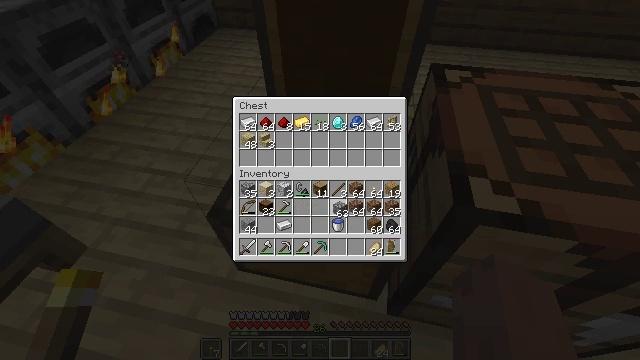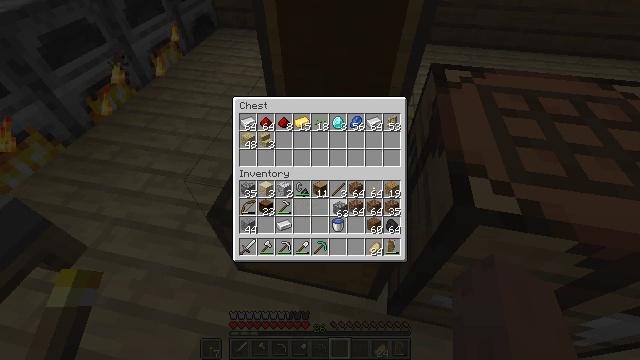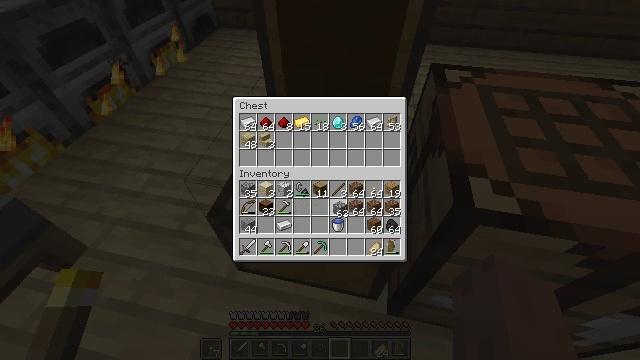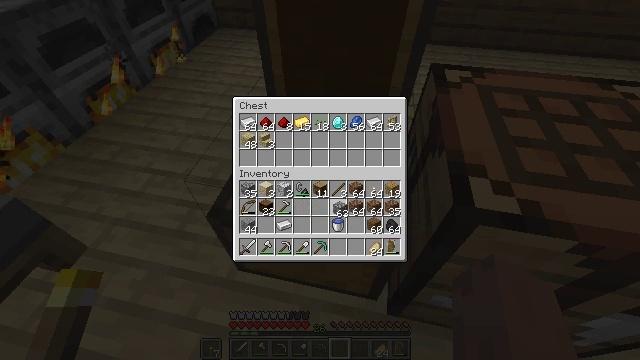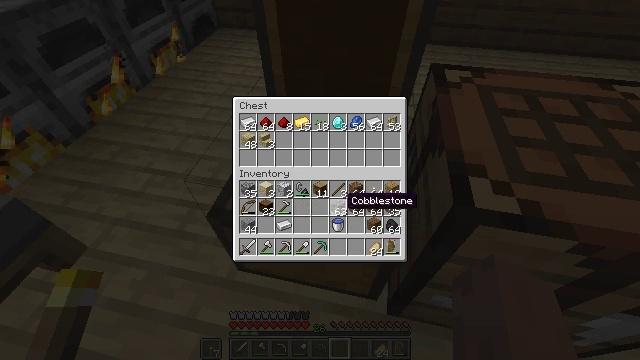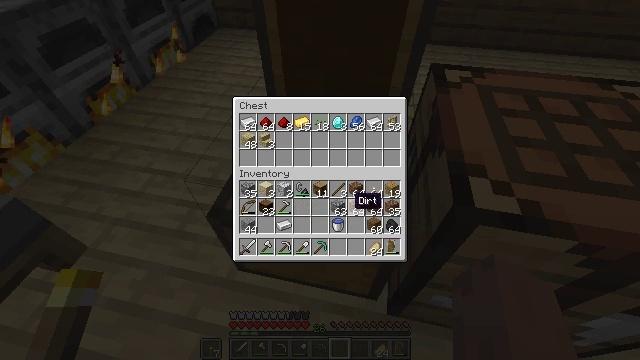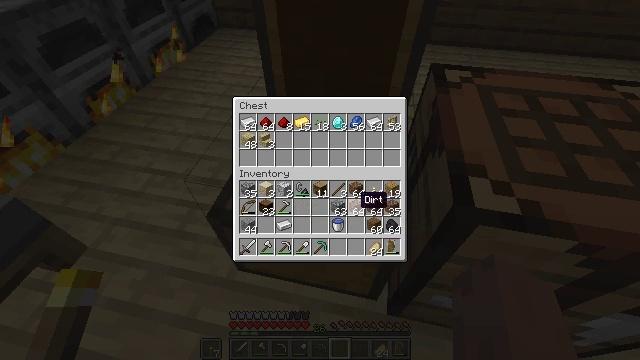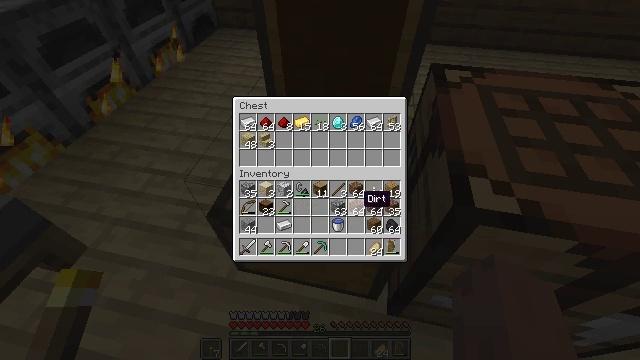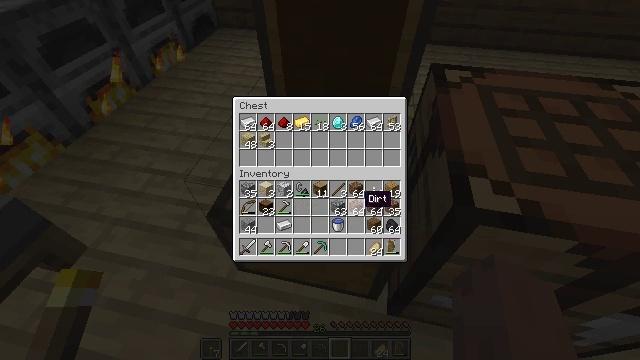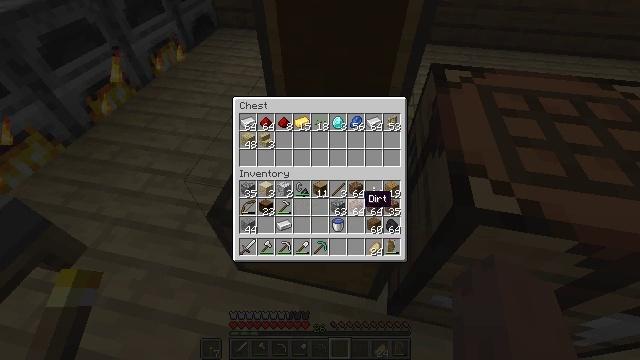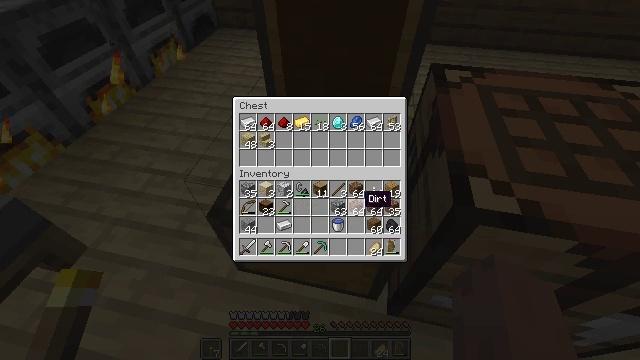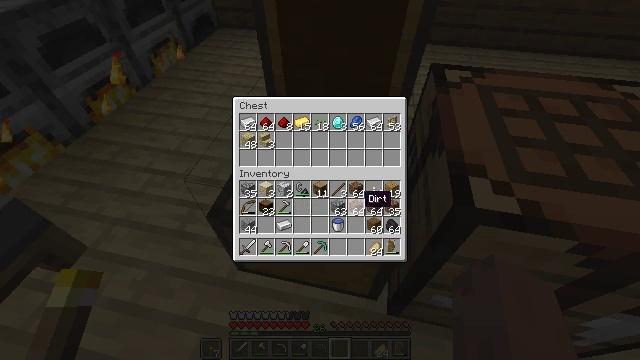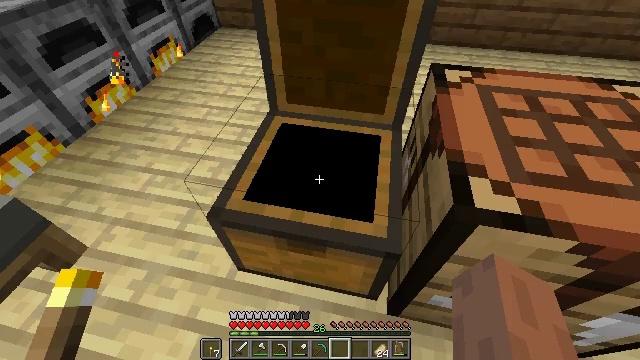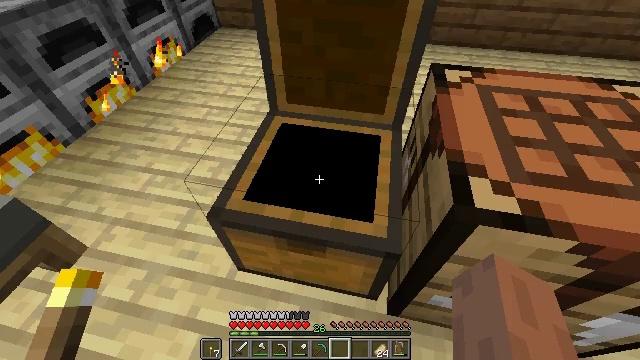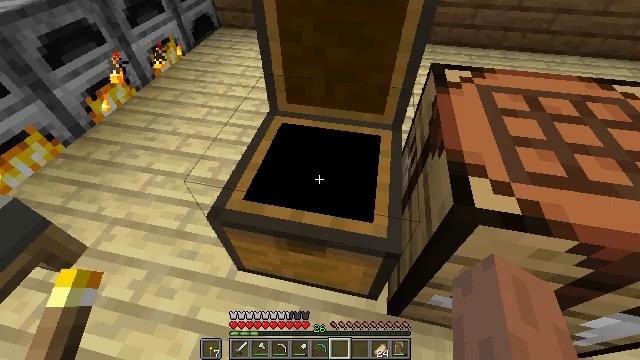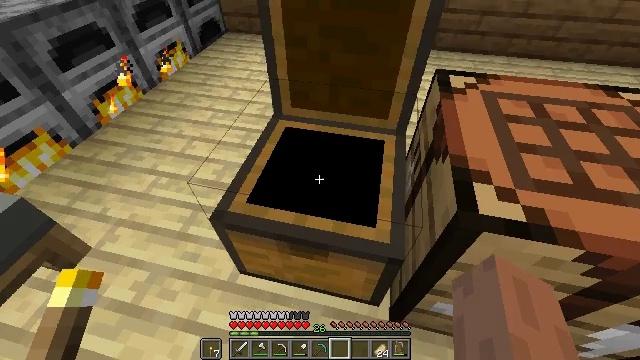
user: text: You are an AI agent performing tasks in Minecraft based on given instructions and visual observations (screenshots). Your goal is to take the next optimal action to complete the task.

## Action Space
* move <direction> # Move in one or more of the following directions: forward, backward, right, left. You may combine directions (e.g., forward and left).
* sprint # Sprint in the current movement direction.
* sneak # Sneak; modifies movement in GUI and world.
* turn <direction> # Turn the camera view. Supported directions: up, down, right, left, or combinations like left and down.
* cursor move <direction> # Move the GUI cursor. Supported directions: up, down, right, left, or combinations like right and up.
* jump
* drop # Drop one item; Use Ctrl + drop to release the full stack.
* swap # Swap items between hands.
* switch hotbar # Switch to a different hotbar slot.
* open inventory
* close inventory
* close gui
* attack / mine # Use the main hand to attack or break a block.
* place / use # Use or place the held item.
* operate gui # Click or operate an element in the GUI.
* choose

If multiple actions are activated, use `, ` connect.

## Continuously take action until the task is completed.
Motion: motion action
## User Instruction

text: craft item air
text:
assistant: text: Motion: no_op
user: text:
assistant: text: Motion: attack / mine
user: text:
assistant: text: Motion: attack / mine
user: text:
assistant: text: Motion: no_op
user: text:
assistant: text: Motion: turn right
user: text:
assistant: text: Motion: no_op
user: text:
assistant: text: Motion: no_op
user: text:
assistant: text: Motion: no_op
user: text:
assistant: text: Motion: no_op
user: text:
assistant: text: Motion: no_op
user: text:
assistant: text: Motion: no_op
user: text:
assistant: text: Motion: no_op
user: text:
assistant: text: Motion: no_op
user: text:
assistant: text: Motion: no_op
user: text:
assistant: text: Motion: turn left
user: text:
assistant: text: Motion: turn left and up
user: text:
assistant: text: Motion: turn up
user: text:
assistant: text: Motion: turn right and up
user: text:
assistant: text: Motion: move forward, turn right and up, jump
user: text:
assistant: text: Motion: move forward, jump
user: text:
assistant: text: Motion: move forward, turn left, jump
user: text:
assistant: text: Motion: move forward, turn left and up
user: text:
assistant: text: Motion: move forward, turn left
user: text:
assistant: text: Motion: move forward, turn left and down
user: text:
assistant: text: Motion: move forward, turn left and down
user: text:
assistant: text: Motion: move forward, turn left and down
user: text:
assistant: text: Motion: move forward, turn left and down
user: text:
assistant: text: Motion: move forward, turn left
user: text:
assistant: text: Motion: move forward, turn left
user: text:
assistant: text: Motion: move forward, turn left